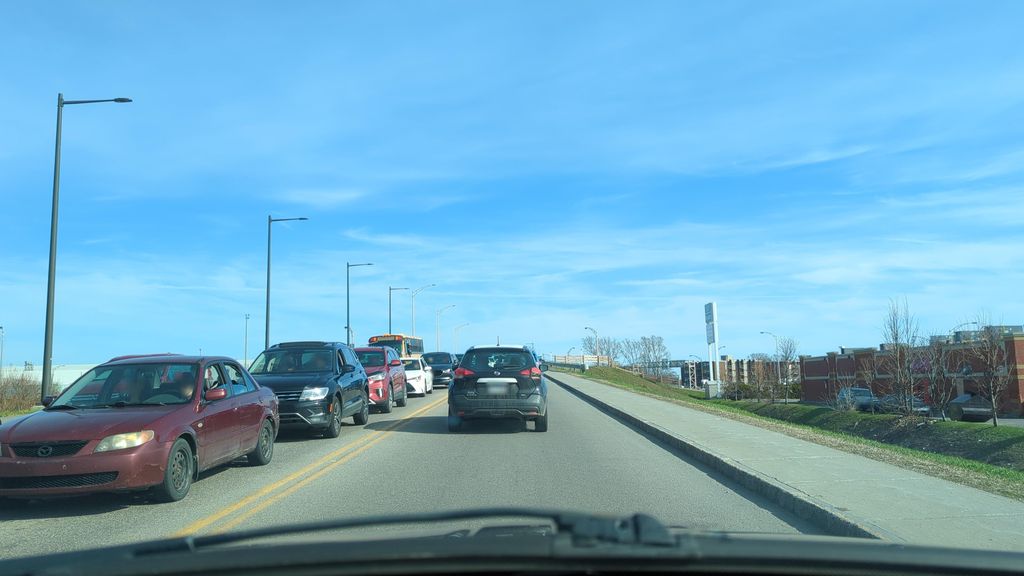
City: quebec_city